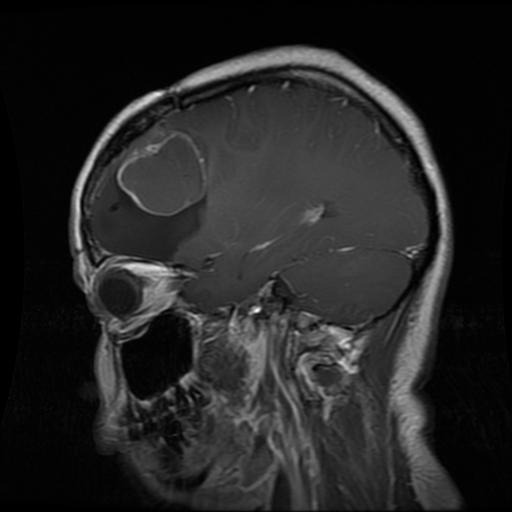
Label: glioma